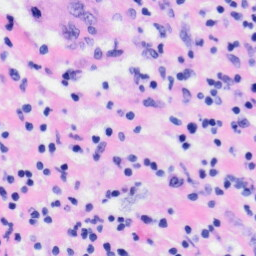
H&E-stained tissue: Liver